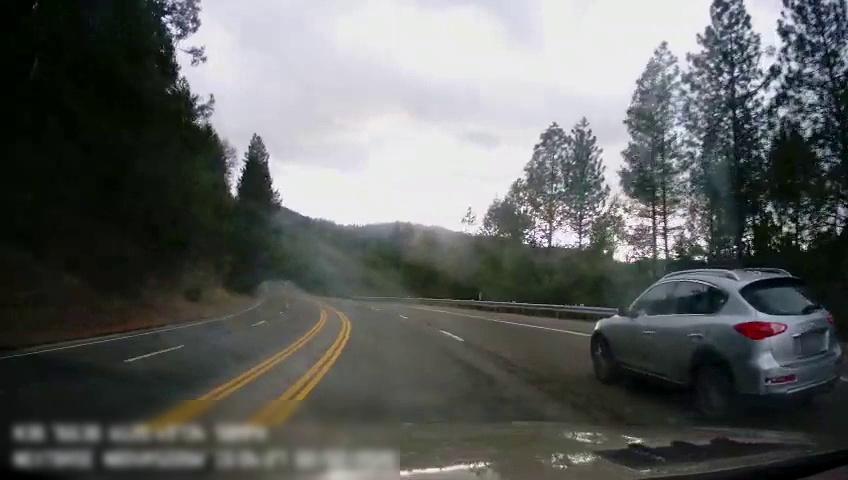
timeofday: Day
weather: Cloudy
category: Drivable Space
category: Vehicles | Car
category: Lanes | Alternate Lane
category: Lanes | Alternate Lane
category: Lanes | Alternate Lane
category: Lanes | Current Lane
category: Lanes | Current Lane
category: Lanes | Alternate Lane